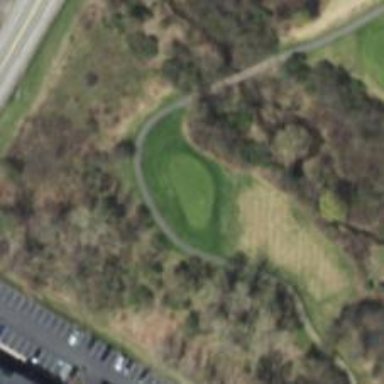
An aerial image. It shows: Golf tee on grassy land.